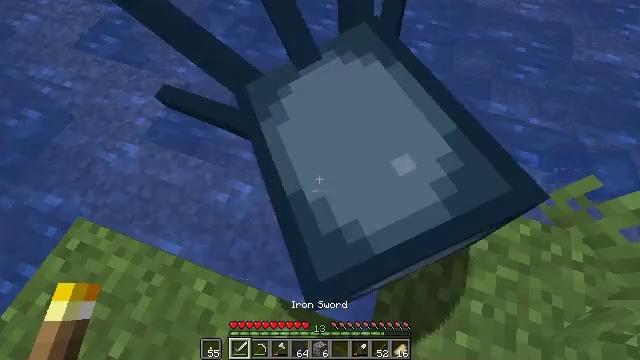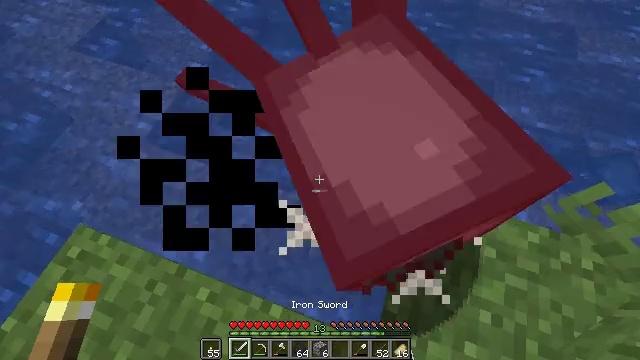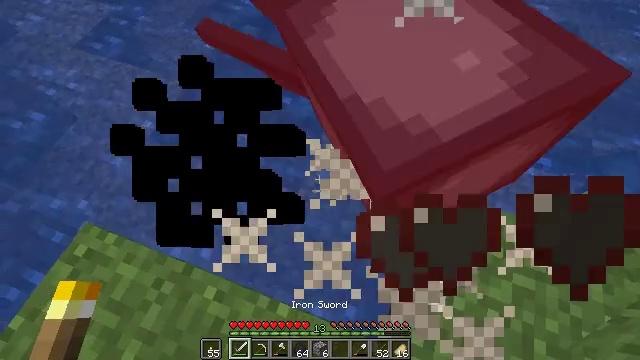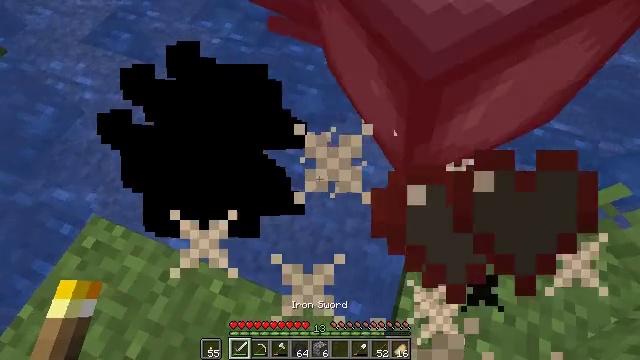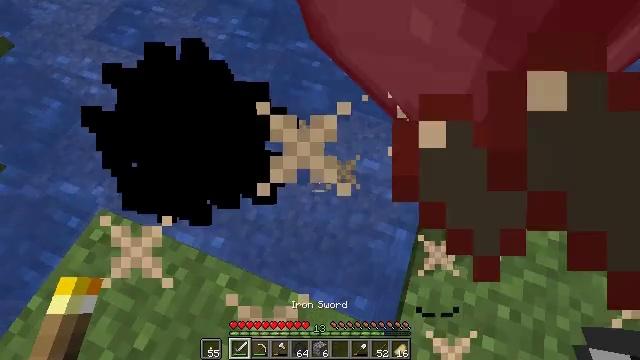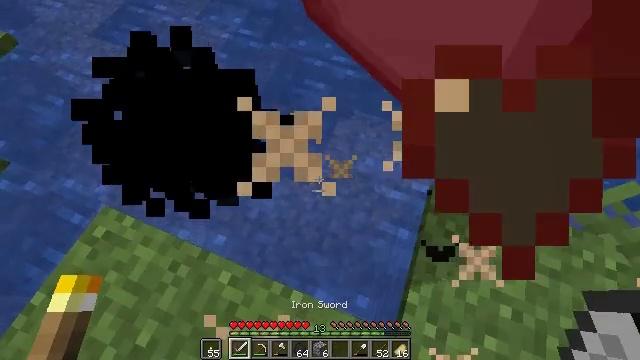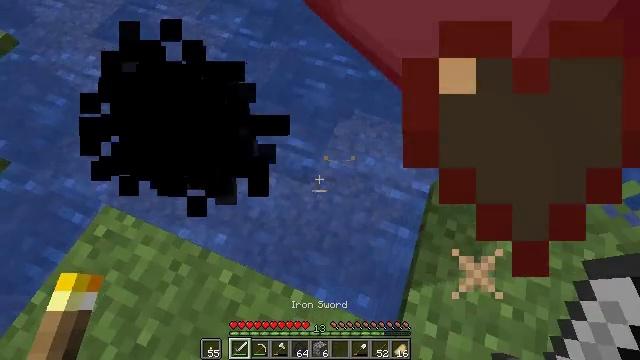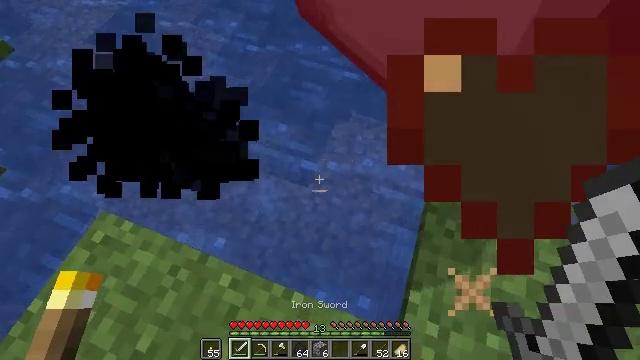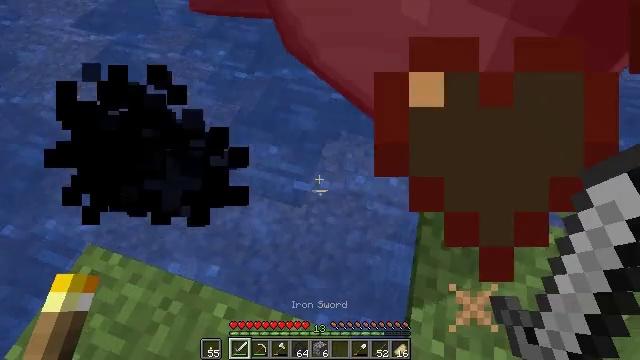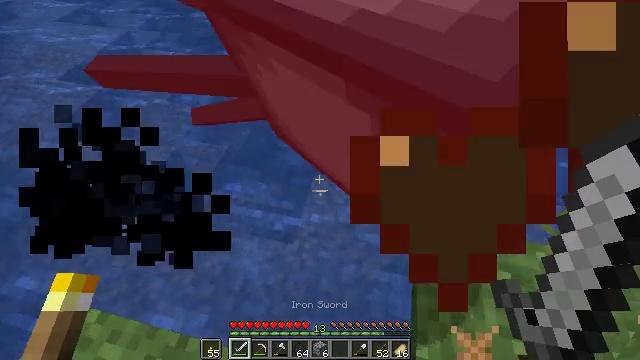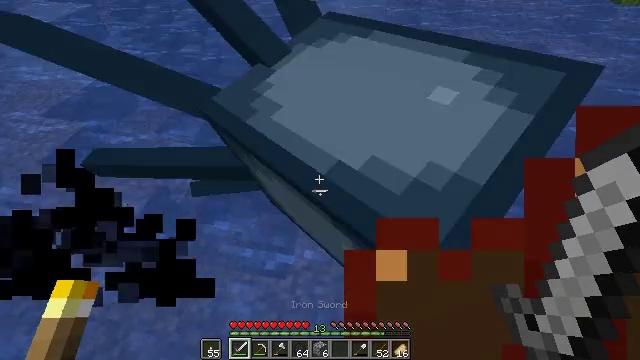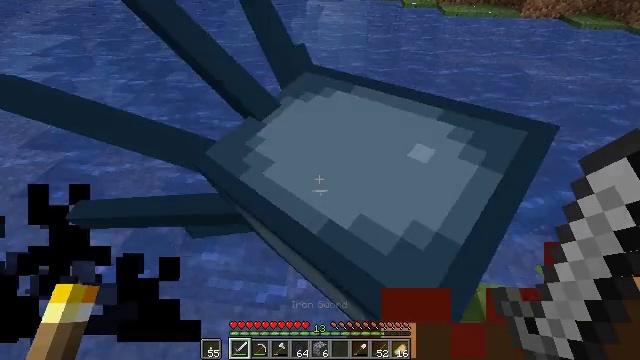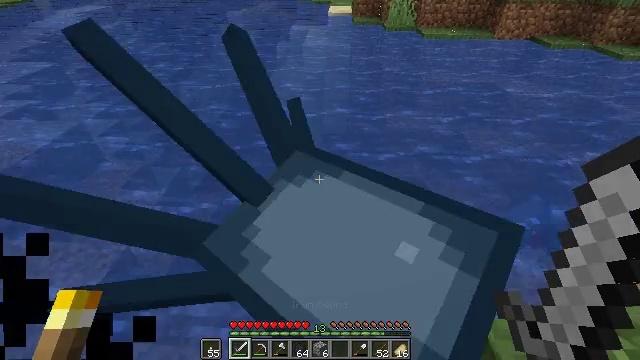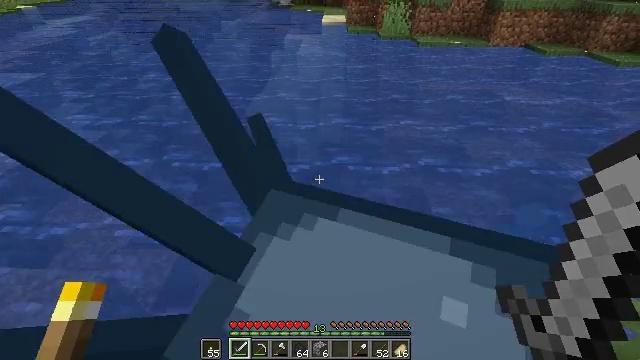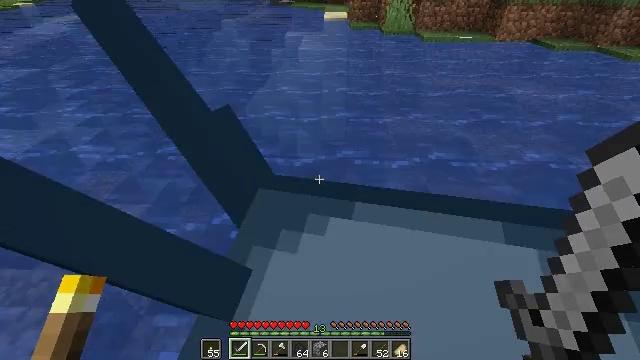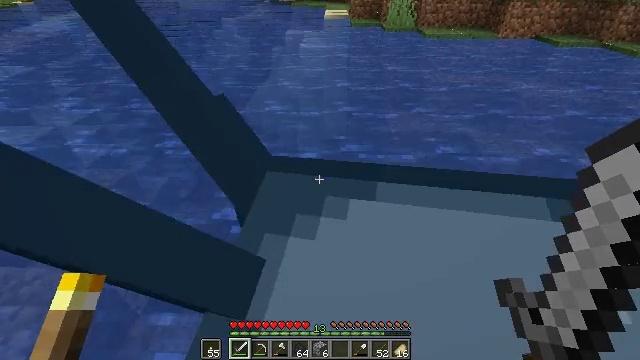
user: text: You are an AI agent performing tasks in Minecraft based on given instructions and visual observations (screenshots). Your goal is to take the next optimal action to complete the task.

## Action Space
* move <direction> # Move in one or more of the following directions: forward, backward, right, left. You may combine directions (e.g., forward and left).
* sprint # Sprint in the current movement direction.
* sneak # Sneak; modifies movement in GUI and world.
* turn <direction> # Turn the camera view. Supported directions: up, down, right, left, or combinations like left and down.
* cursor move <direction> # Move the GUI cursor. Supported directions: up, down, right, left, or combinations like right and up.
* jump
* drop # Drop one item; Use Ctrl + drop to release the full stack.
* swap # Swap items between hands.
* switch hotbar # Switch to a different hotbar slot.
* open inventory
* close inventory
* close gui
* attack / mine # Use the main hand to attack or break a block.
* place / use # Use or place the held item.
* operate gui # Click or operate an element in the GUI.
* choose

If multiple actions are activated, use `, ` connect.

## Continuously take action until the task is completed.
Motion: motion action
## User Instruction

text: Kill mobs.
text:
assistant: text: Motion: no_op
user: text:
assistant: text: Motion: no_op
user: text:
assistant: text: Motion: turn left
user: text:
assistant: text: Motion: no_op
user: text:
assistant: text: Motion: no_op
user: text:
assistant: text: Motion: no_op
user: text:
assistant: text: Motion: turn right
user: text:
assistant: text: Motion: turn right and up
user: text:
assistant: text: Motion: turn right and up
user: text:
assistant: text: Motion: move forward, turn right and up
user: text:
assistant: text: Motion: move forward, turn right and up
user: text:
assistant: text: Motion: move forward, turn right and up
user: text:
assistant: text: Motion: move forward, turn right and up
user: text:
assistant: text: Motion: move forward
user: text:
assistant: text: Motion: move forward
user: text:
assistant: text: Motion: turn down
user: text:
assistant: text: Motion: turn down
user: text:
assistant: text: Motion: turn down
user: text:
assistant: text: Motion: turn right and down
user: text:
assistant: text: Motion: turn right and down
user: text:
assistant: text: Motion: turn right and down
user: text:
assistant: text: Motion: turn right
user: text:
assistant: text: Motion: turn right
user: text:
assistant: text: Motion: no_op
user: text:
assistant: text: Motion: no_op
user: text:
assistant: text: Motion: move right, turn right and up
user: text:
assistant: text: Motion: move right, turn right and up
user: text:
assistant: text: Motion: move right, turn right and up
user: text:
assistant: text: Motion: turn right and up, attack / mine
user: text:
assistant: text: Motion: attack / mine